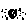
Label: moon